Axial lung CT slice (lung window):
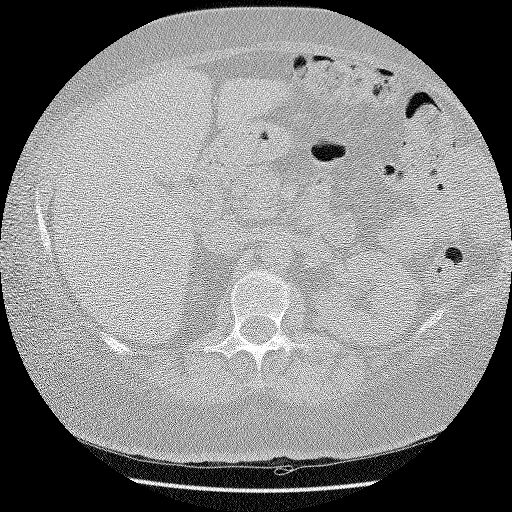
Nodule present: no